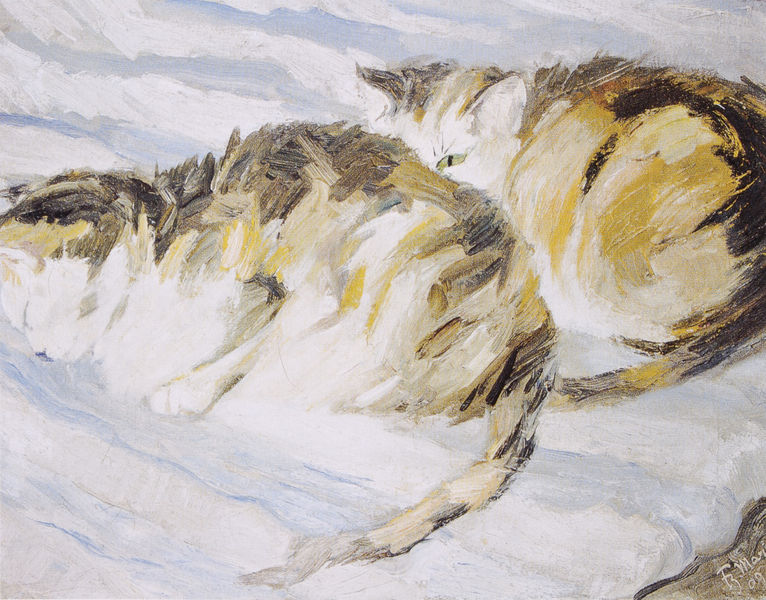
Titel: Zwei graue Katzen (Katzenstudie II)
Künstler: Franz Marc
Institution: (Privatbesitz)
Schlagwörter: blau, dunkel, gemälde, himmel, meer, schlaf, wasser, weiß, wolken, gelb, grün, landschaft, ocker, braun, grau, hell, nase, orange, pastell, rücken, schwarz, skizze, ölbild, blick, hund, rot, tiere, wolke, beige, expressionismus, malerei, jung, augen, falten, spitze, schauen, signatur, öl, pastos, sonne, boden, auge, haare, decke, paar, ohren, deutschland, fell, schwanz, wellen, ruhe, liegen, schlafen, zwei, moderne, abstrakt, berge, dünen, modern, rast, signiert, spitz, datum, gestreift, streifen, bett, bettdecke, pfoten, bauch, laken, liegend, katze, penis, kater, strich, pinselstrich, franz, kätzchen, schmusen, pfote, schnauze, pinselstriche, schwänze, fließen, weich, katzen, getigert, träumen, ausruhen, blauer reiter, gucken, bequem, gemütlich, gemütlichkeit, blinzeln, schlitz, ruhend, franz marc, marc, schmiegen, tigerkatze, farnz, landhausstil, kuscheln, dösen, lauern, zwei katzen, glückskatze, dreifarbig, malere, ter, grüne augen, beruhigend, miau, katzenauge, eu, 09